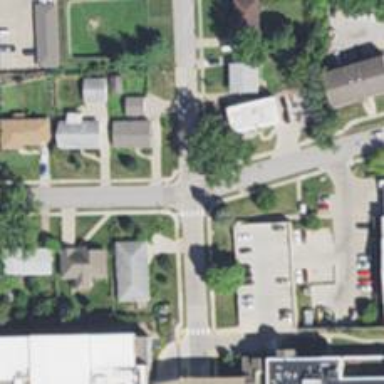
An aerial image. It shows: Residential road with sidewalk on the left side.